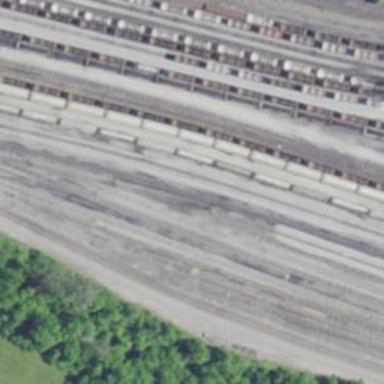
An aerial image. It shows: Unused railway yard.